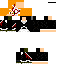
A female skeleton skin with dark skin, wearing white bald dressed in a orange robe top and black pants, featuring a closed mouth.